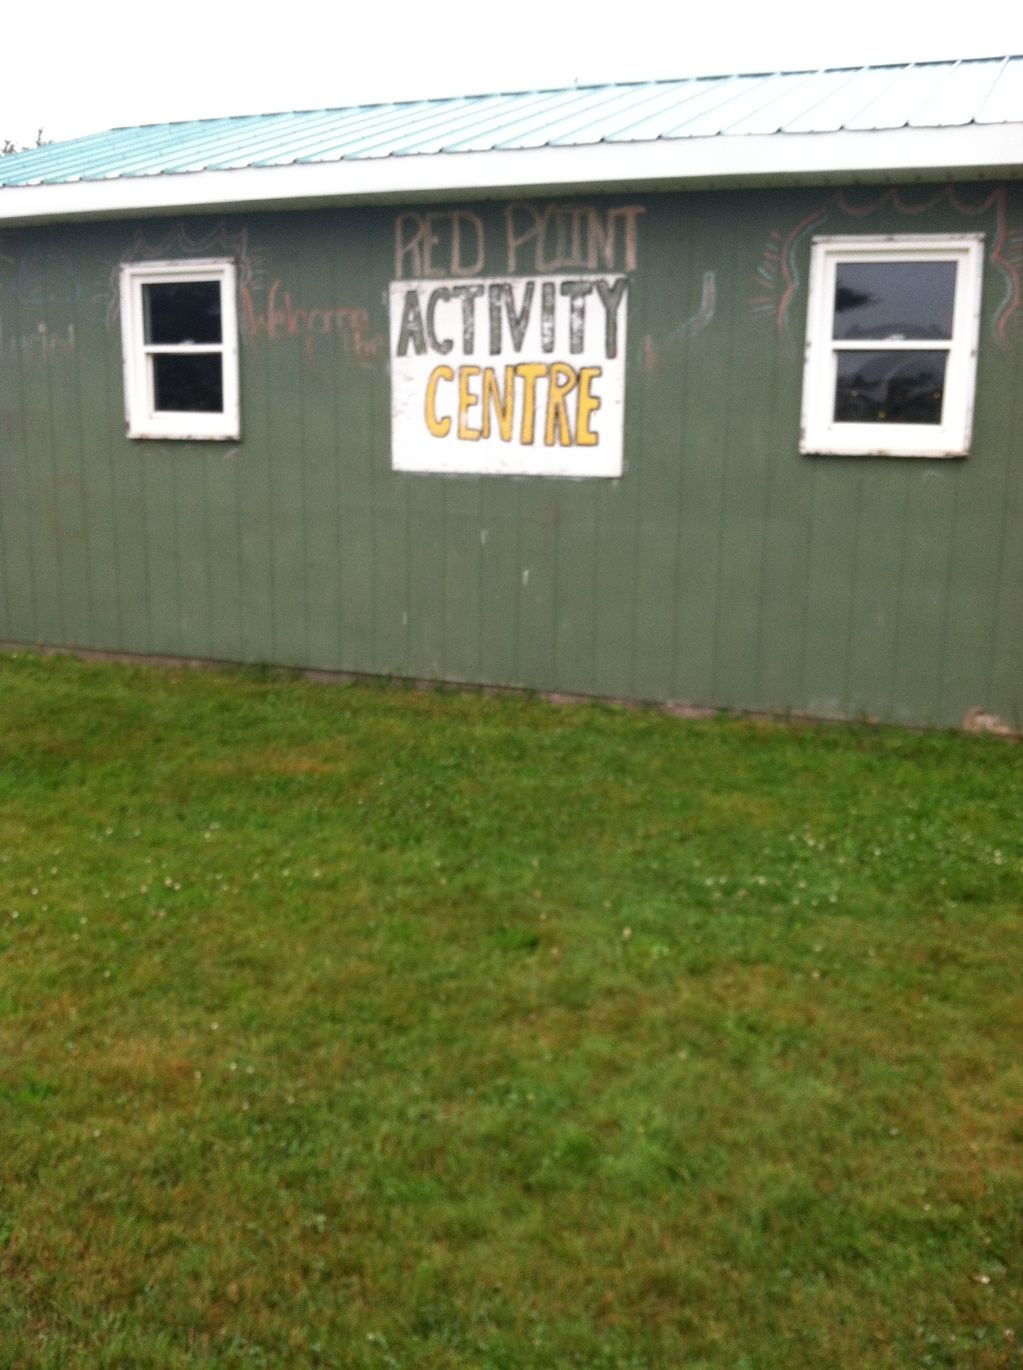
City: charlottetown